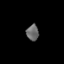
Tissue: lung
Cell type: Others
Senescence score: 0.2303
Nuclear area (px): 191
Mean DAPI intensity: 104.901